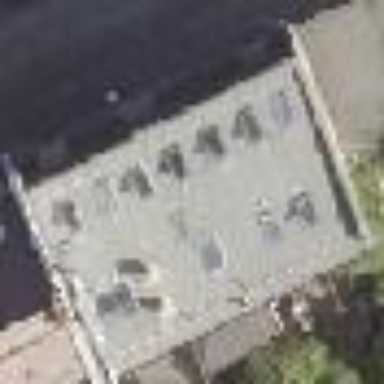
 used for both residential and commercial purposes."